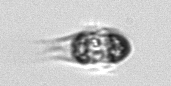
Label: Mesodinium